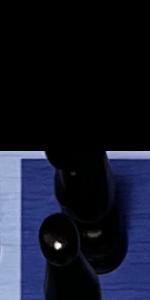
Label: Knight_Black